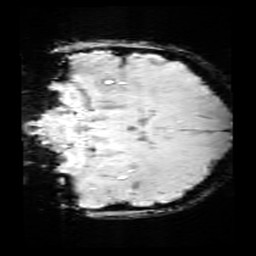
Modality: SWI
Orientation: coronal
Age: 12
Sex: female
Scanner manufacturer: siemens
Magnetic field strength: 3 T
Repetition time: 0.027 s
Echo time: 0.02 s